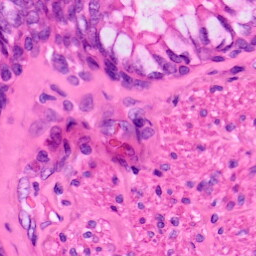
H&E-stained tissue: Lung